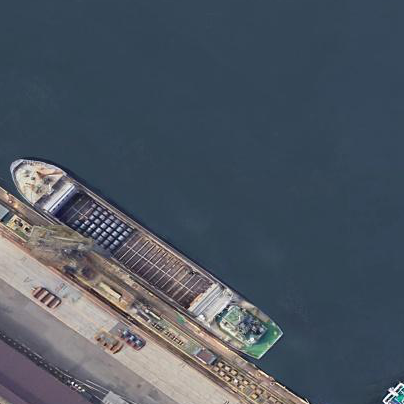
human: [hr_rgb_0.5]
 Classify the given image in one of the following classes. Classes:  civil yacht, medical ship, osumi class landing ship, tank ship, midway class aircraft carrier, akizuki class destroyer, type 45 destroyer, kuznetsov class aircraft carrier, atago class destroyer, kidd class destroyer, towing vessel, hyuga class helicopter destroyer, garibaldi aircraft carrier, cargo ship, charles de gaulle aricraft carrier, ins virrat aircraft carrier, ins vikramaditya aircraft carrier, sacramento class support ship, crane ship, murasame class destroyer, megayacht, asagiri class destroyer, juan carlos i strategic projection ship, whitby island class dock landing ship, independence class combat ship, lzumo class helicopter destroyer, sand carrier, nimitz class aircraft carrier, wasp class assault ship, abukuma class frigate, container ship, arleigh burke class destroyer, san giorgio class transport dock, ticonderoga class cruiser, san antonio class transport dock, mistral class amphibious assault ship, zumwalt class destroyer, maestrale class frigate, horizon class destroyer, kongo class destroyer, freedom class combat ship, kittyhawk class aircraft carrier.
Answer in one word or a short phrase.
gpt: Cargo ship